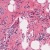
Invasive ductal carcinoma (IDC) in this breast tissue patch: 1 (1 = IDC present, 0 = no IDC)